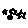
Label: star